九年级 · 算术
如图, 已知 $A B / / C D / / E F, B C: C E=3: 4, A F=21$, 那么 $D F$ 的长为 ( )

  (第3 题)

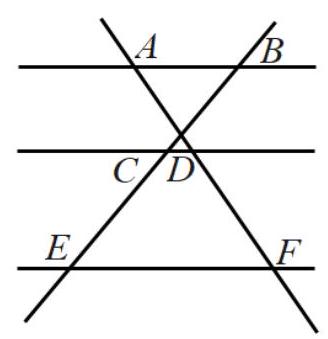
A. 9
  B. 12
  C. 15
  D. 18

答案: B
解析: 根据平行线分线段成比例求解即可.

【详解】解: $\because A B / / C D / / E F$,

$\therefore \frac{B C}{C E}=\frac{A D}{D F}$,

$\because B C: C E=3: 4, \quad A F=21$,

$\therefore \frac{3}{4}=\frac{21-D F}{D F}$,

解得 $D F=12$,

故选: B.

【点睛】本题考查平行线分线段成比例定理, 熟练掌握平行线分线段成比例定理中的对应线段是解答的关键.